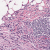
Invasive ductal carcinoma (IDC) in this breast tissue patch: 1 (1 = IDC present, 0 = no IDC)